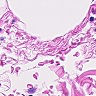
Metastatic tissue present: no